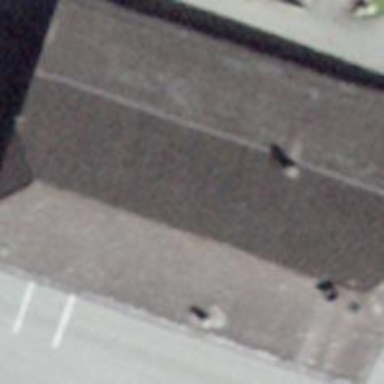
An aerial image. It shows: Community center building.